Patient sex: M
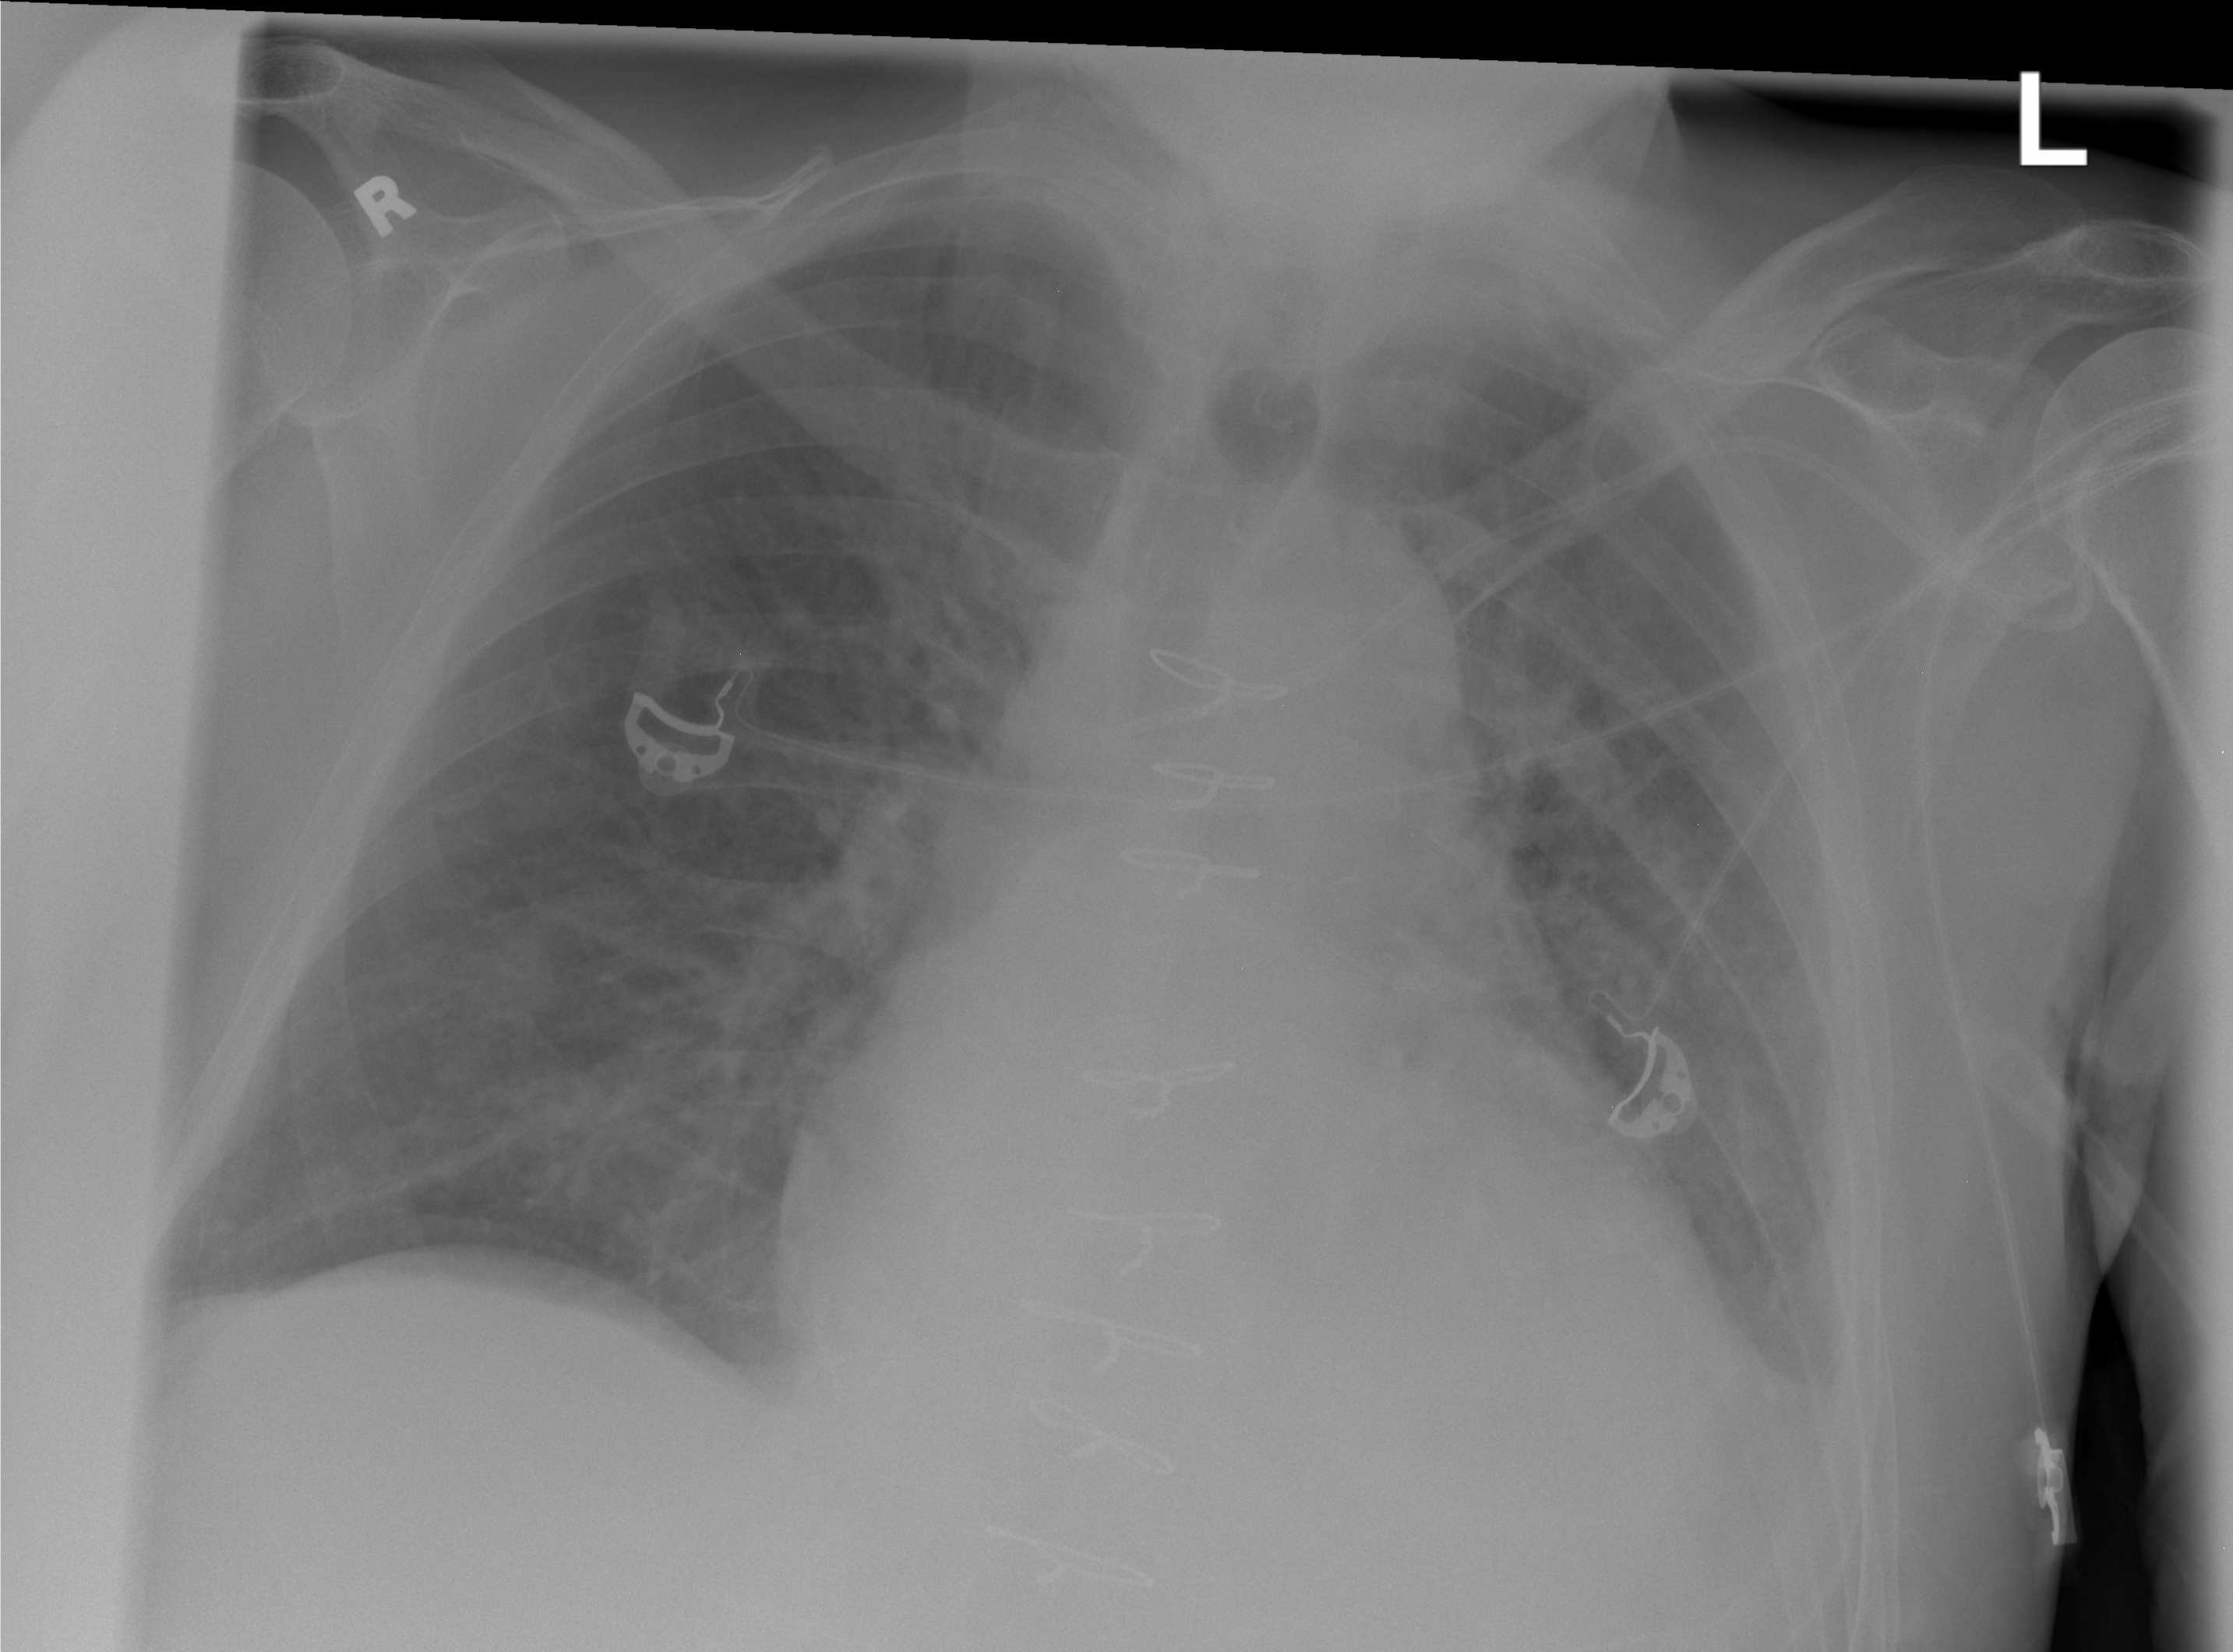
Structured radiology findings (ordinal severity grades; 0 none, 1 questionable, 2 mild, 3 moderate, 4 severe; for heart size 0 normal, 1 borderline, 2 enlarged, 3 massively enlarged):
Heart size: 2
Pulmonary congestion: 2
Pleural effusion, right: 0
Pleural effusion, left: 2
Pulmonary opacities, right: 0
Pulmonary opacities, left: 0
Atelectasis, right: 0
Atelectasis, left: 0